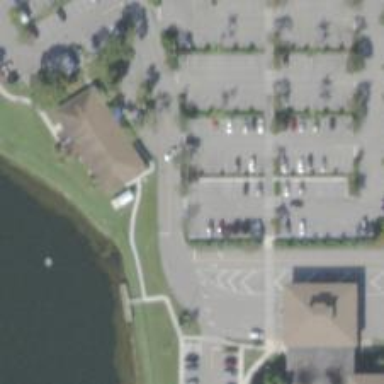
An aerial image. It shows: Parking space.